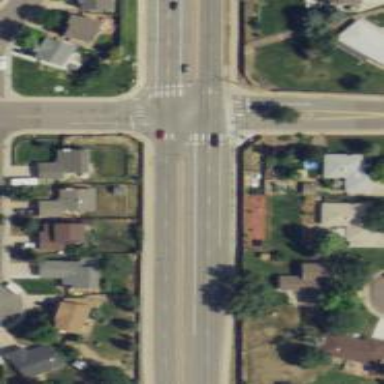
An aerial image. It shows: Marked crossing with zebra markings on the road.